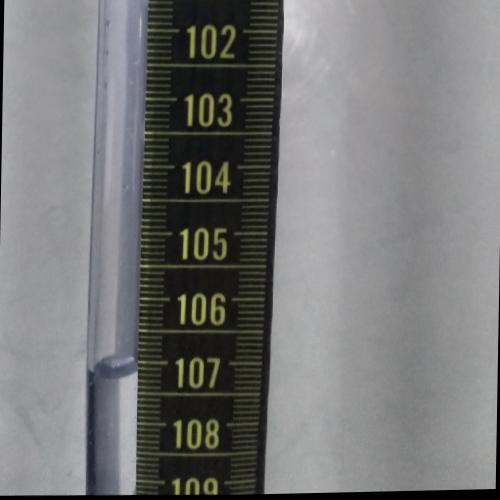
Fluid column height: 107.1 cm